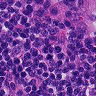
Metastatic tissue present: no